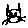
Label: cat